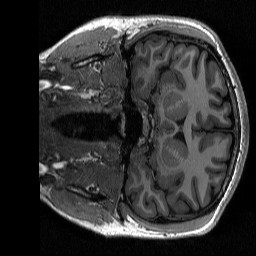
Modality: T1w
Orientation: coronal
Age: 23
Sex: male
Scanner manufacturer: siemens
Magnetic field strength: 3 T
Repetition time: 2.3 s
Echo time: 0.00298 s